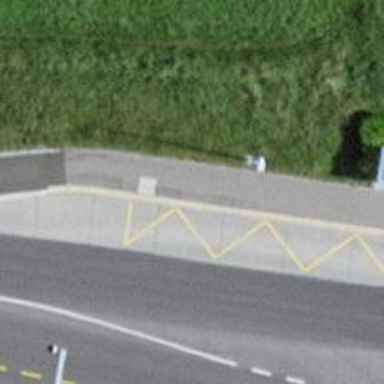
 serving as platform for public transportation."